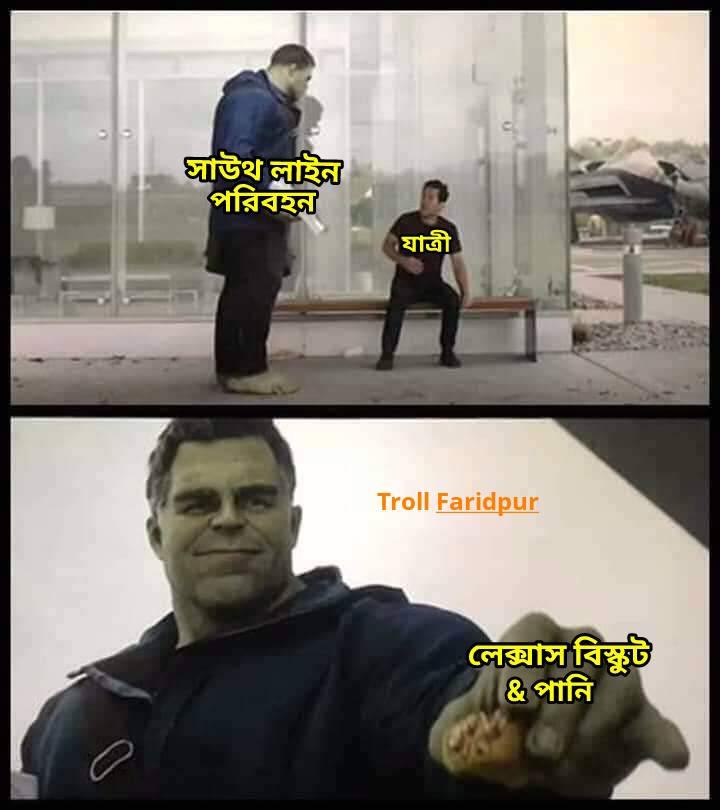
Caption: সাউথ লাইন পরিবহন     যাত্রী     লেক্সাস বিস্কুট   &  পানি
Label: non-hate